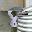
Label: 8